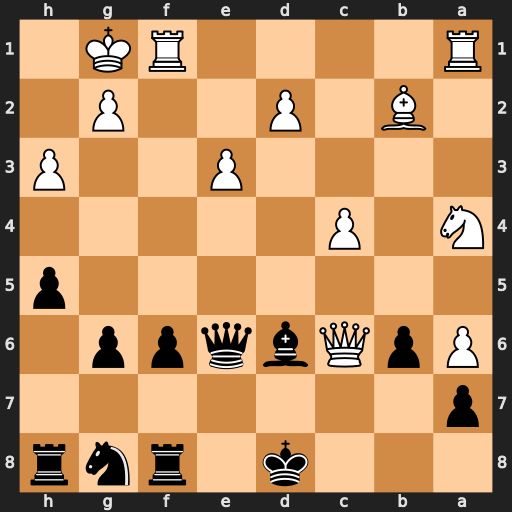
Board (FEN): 3k1rnr/p7/PpQbqpp1/7p/N1P5/4P2P/1B1P2P1/R4RK1
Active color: b
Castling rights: -
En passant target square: -
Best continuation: Bh2+ Kxh2 Qxc6